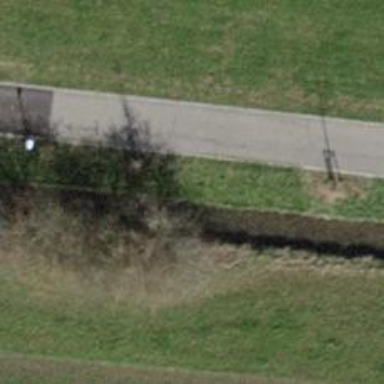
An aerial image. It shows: Red bench.